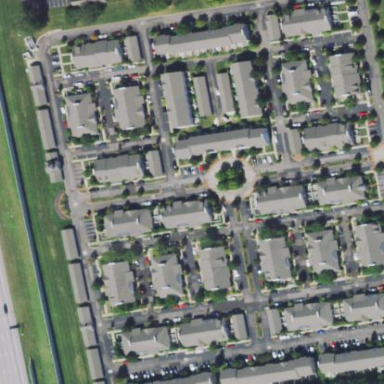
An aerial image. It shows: Residential area.